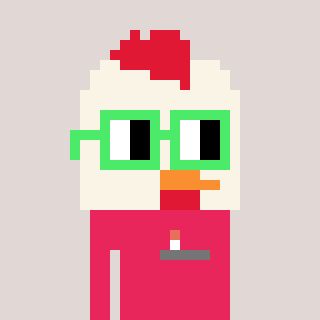
a pixel art character with square light green glasses, a chicken-shaped head and a redpinkish-colored body on a warm background